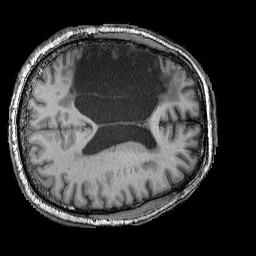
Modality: T1w
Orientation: axial
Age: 60
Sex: male
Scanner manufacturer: siemens
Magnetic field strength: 3 T
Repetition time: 2.25 s
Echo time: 0.00411 s